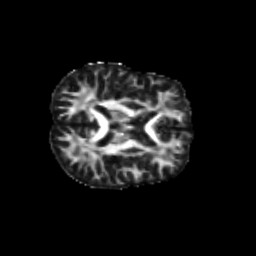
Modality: FA
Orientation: axial
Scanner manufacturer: siemens
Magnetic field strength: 3 T
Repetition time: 9.2 s
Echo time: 0.084 s